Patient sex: M
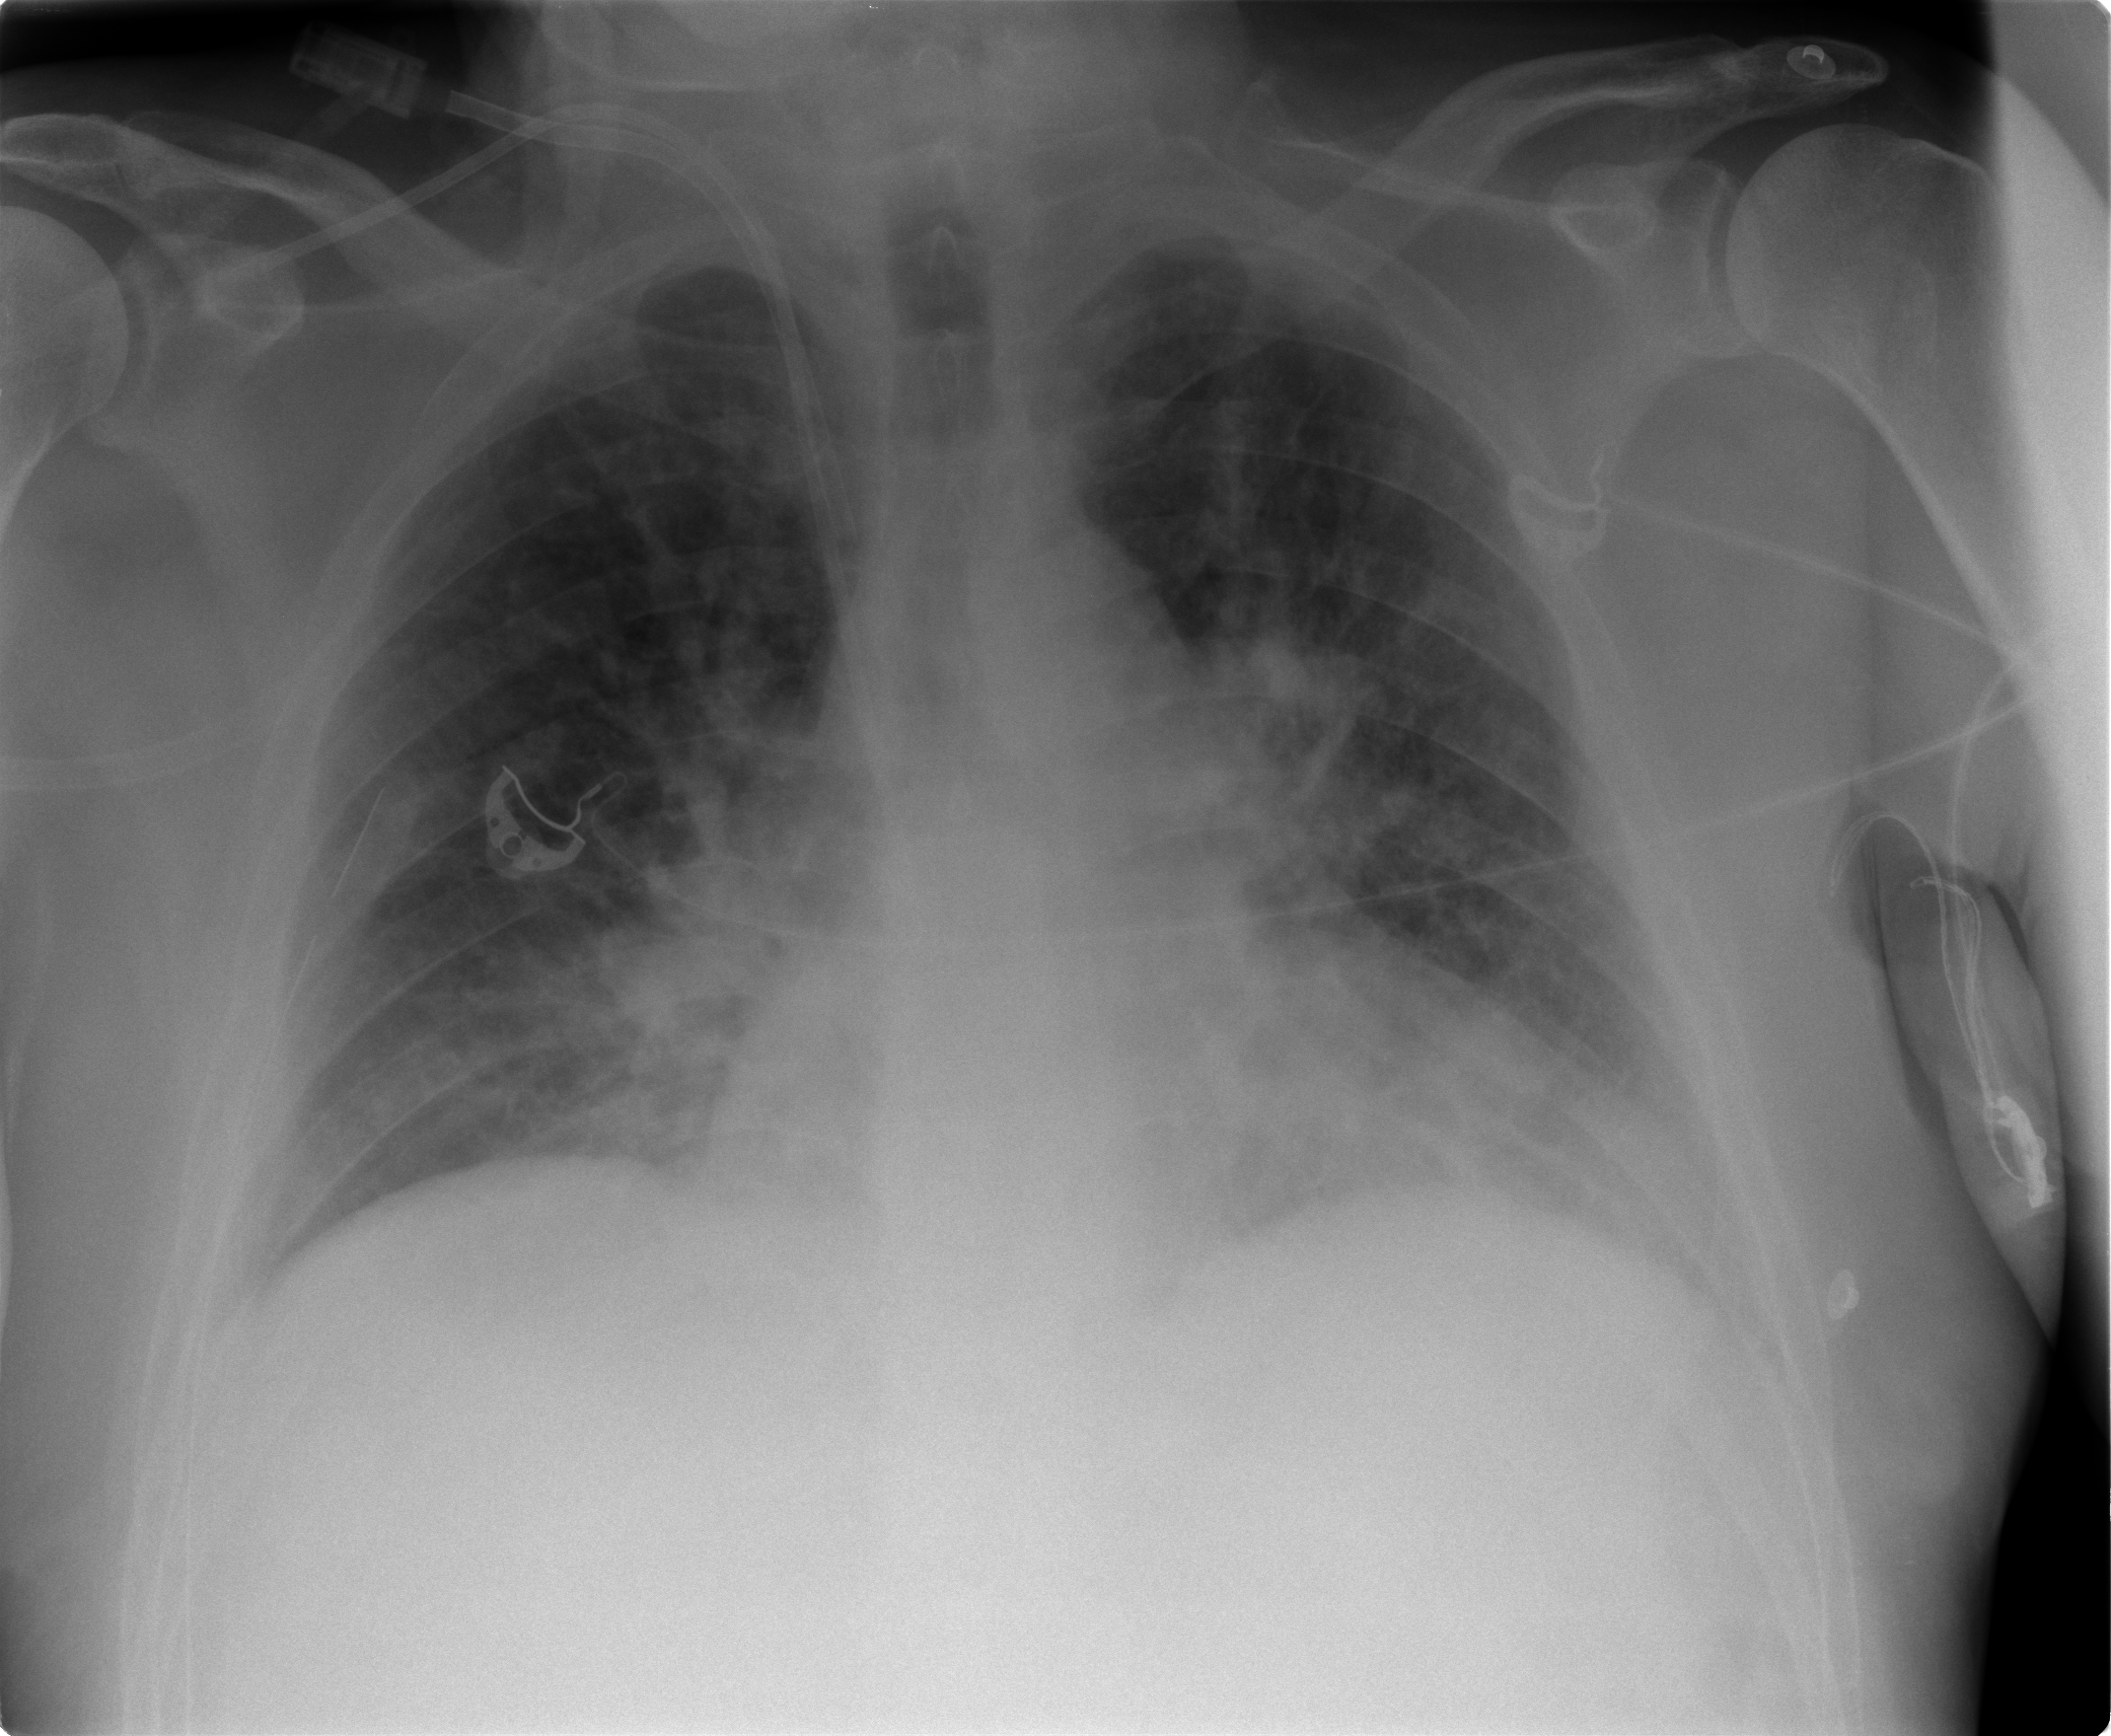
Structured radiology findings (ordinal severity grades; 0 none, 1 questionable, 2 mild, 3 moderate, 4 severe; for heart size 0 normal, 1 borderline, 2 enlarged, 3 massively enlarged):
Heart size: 1
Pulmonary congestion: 2
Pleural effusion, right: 0
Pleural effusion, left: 0
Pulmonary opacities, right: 0
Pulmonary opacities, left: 0
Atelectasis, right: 2
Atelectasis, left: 2